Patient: sex F, age 56
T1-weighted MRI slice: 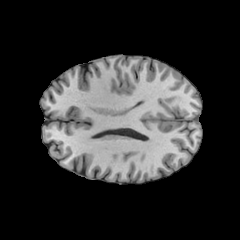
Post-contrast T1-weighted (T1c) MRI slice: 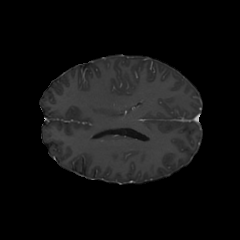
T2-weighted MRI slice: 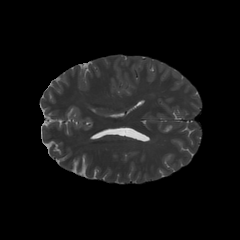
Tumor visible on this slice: no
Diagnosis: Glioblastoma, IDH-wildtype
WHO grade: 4